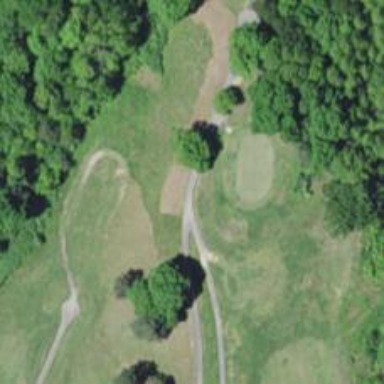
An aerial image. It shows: Service road designated as golf cart path.